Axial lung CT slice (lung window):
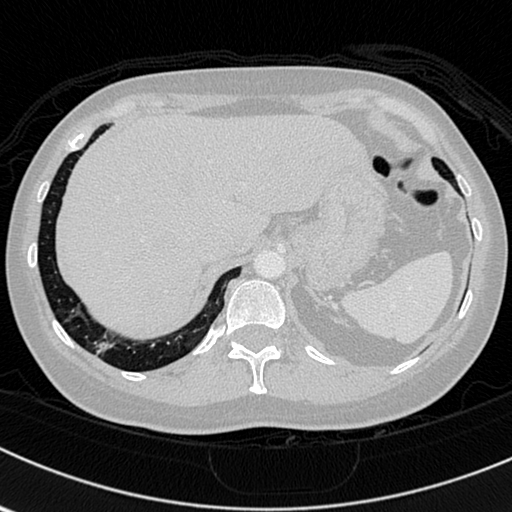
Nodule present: no